Aerial crown-view tile of a tropical tree (Barro Colorado Island, Panama), acquired 20240918:
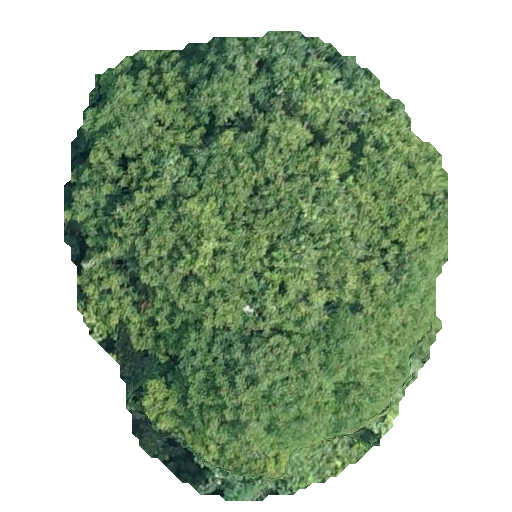
Species: Astronium graveolens
GBIF accepted scientific name: Astronium graveolens
Crown area: 217.121 m²